Field crop: maize
Growth stage: 1
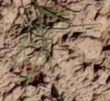
Species: lolium